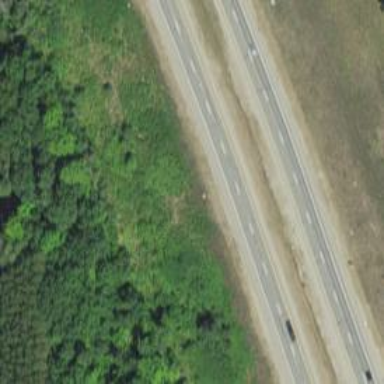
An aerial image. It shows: Motorway.